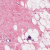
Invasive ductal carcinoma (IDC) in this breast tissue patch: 0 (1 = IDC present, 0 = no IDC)